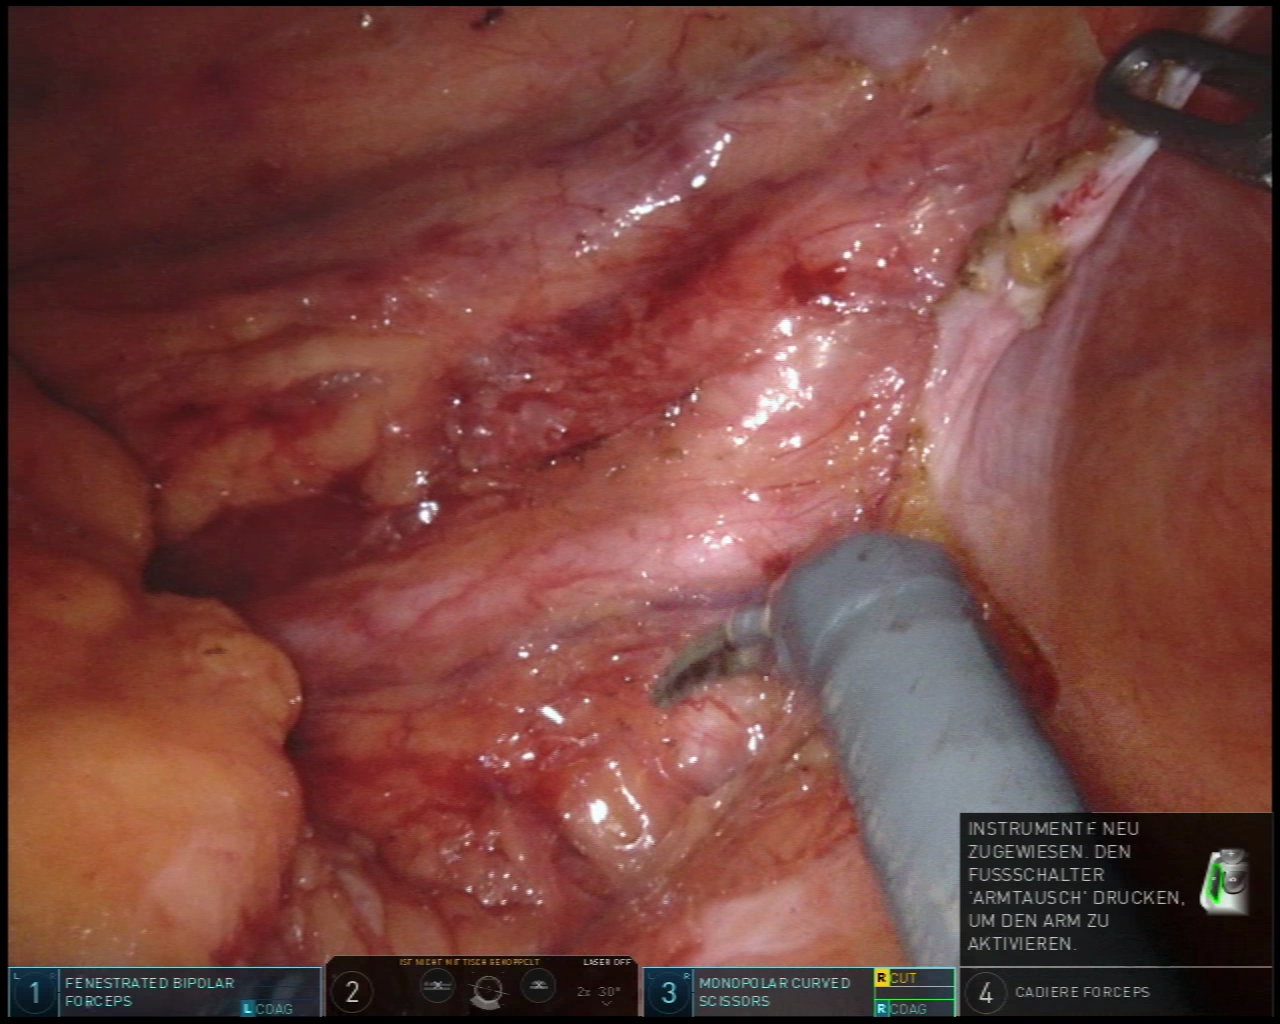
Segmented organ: ureter
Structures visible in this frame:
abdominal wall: yes
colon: no
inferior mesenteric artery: no
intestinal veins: no
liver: no
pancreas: no
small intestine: no
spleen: no
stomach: no
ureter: yes
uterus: no
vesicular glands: no